Question: I need one layout where 2 compsites can sit together VERTICALLY.
The first composite should have a bigger height than the second. I can't use null layout. I have to use some layout manager for this.
Whenever I resize the shell, the composites should resize also. Which layout can manage this? Please see the attached screenshot. This is the kind of output that I need.![CAn anybody see the image which I have attached here? I am not able to see.

I dont know why screen shot is not appearing. I have added the code below. Please try.
'''
package views;
import org.eclipse.swt.layout.FillLayout;
import org.eclipse.swt.layout.FormLayout;
import org.eclipse.swt.layout.GridLayout;
import org.eclipse.swt.widgets.Composite;
import org.eclipse.swt.widgets.Display;
import org.eclipse.swt.widgets.Shell;
import org.eclipse.swt.graphics.Point;
import org.eclipse.swt.graphics.Rectangle;
import org.eclipse.swt.SWT;
public class NewComposite extends org.eclipse.swt.widgets.Composite {
private Composite composite1;
private Composite composite2;
/**
* Auto-generated main method to display this
* org.eclipse.swt.widgets.Composite inside a new Shell.
*/
public static void main(String[] args) {
showGUI();
}
/**
* Overriding checkSubclass allows this class to extend org.eclipse.swt.widgets.Composite
*/
protected void checkSubclass() {
}
/**
* Auto-generated method to display this
* org.eclipse.swt.widgets.Composite inside a new Shell.
*/
public static void showGUI() {
Display display = Display.getDefault();
Shell shell = new Shell(display);
NewComposite inst = new NewComposite(shell, SWT.NULL);
Point size = inst.getSize();
shell.setLayout(new FillLayout());
shell.layout();
if(size.x == 0 && size.y == 0) {
inst.pack();
shell.pack();
} else {
Rectangle shellBounds = shell.computeTrim(0, 0, size.x, size.y);
shell.setSize(shellBounds.width, shellBounds.height);
}
shell.open();
while (!shell.isDisposed()) {
if (!display.readAndDispatch())
display.sleep();
}
}
public NewComposite(org.eclipse.swt.widgets.Composite parent, int style) {
super(parent, style);
initGUI();
}
private void initGUI() {
try {
this.setLayout(null);
this.setSize(492, 304);
{
composite1 = new Composite(this, SWT.BORDER_SOLID);
GridLayout composite1Layout = new GridLayout();
composite1Layout.makeColumnsEqualWidth = true;
composite1.setLayout(composite1Layout);
composite1.setBounds(0, 0, 492, 232);
composite1.setBackground(Display.getCurrent().getSystemColor(SWT.COLOR_CYAN));
}
{
composite2 = new Composite(this, SWT.BORDER_SOLID);
GridLayout composite2Layout = new GridLayout();
composite2Layout.makeColumnsEqualWidth = true;
composite2.setLayout(composite2Layout);
composite2.setBounds(0, 232, 492, 72);
composite2.setBackground(Display.getCurrent().getSystemColor(SWT.COLOR_WHITE));
}
this.layout();
} catch (Exception e) {
e.printStackTrace();
}
}
}
'''
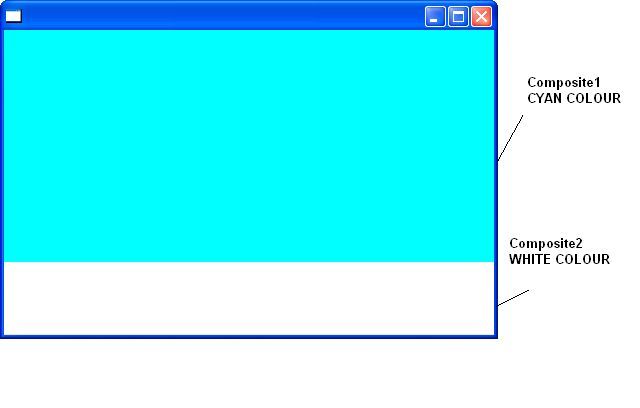
Answer: You are using layout managers wrong -- you are setting 'GridLayout' to each of the child composites ('composite1', 'composite2') but you are setting a 'null' layout to their parent ('this'). It is the parent component that manages the size and placement of its children. So set 'GridLayout' to 'this' and set 'layoutData' of each child to the appropriately configured 'GridData'. How to configure those, see Javadoc. It involves setting 'grabExcessVerticalSpace' and using 'SWT.FILL' for 'verticalAlignment'.